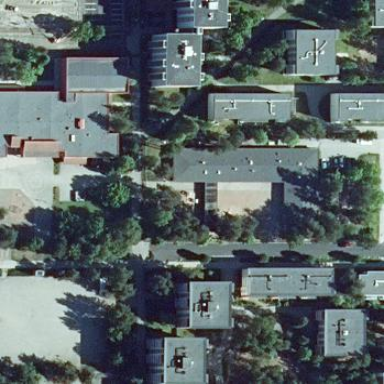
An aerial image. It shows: Kindergarten.